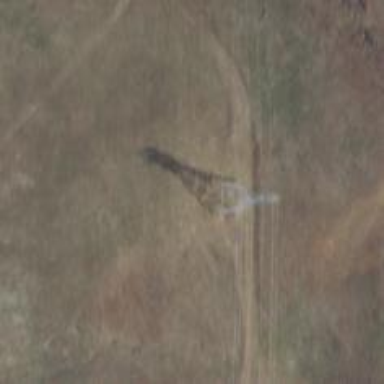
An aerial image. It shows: Power tower.